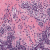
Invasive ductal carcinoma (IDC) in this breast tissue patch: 0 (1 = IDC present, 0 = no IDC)